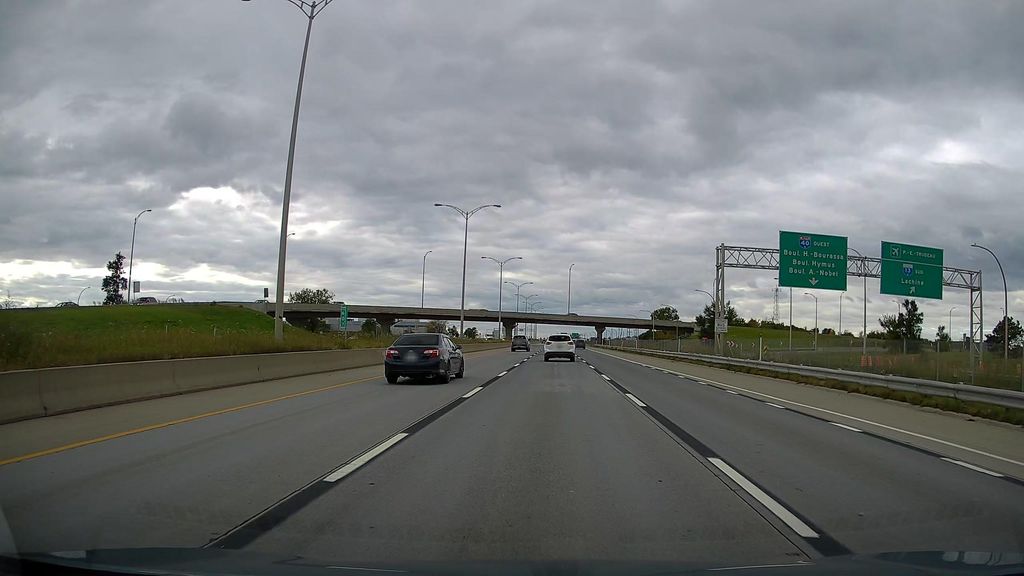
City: montreal